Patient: sex F, age 22
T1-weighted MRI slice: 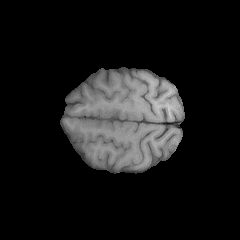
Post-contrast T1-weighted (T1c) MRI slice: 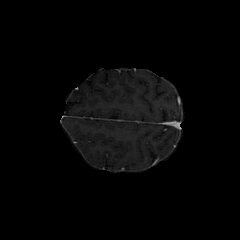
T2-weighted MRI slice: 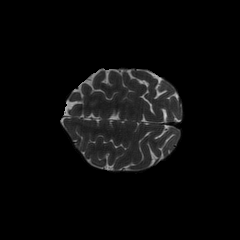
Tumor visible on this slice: no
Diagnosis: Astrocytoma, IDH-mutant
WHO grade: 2